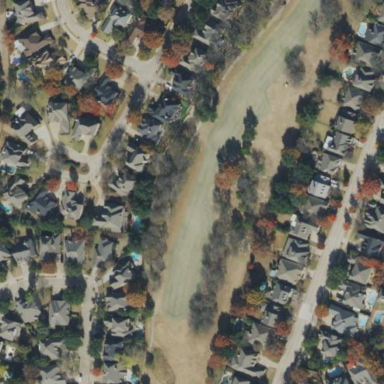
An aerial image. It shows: Golf course.